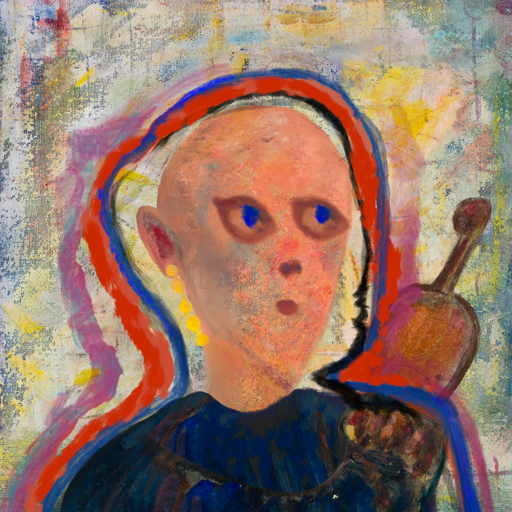
Background: Irani, Head And Neck Side: Irani, Face Side: Mother_And_Son_Mother, Bust: Pipe, Hair Side: Experience, Head Accessory: Blank, Second Necklace: Blank, Necklace: Blank, Baby: Blank